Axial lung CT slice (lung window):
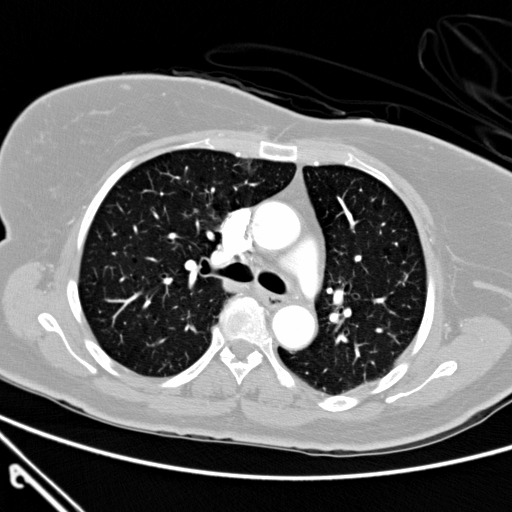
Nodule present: no